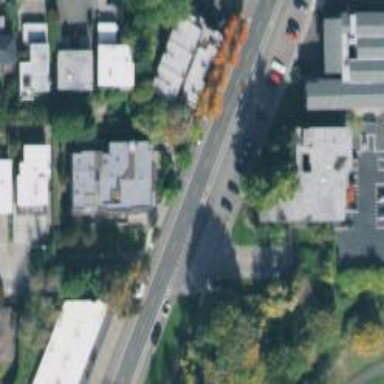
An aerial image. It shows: Unmarked crossing on footway.